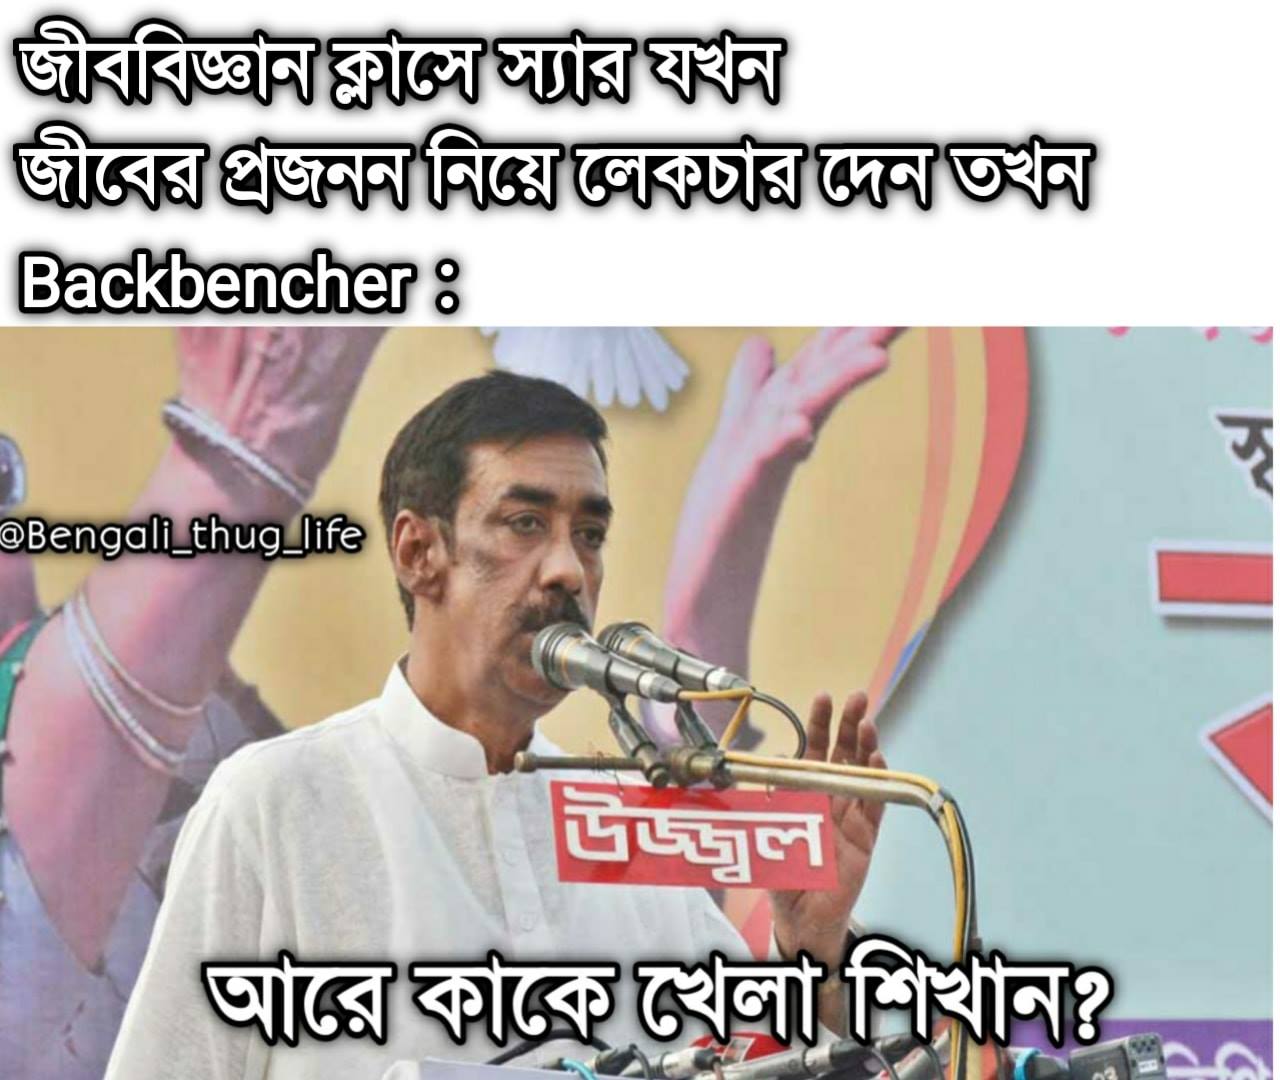
Caption: জীববিজ্ঞান ক্লাসে স্যার যখন জীবের প্রজনন নিয়ে লেকচার দেন তখন  Backbencher : আরে কাকে খেলা শিখান
Label: non-hate